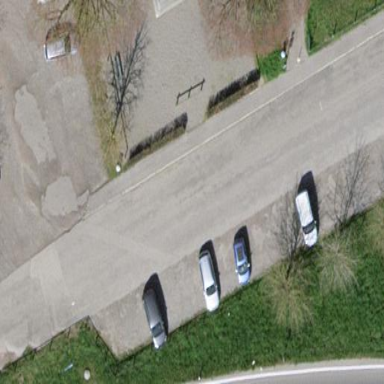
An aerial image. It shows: Parking area with surface.